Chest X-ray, AP view. Patient: 47 years old, sex F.
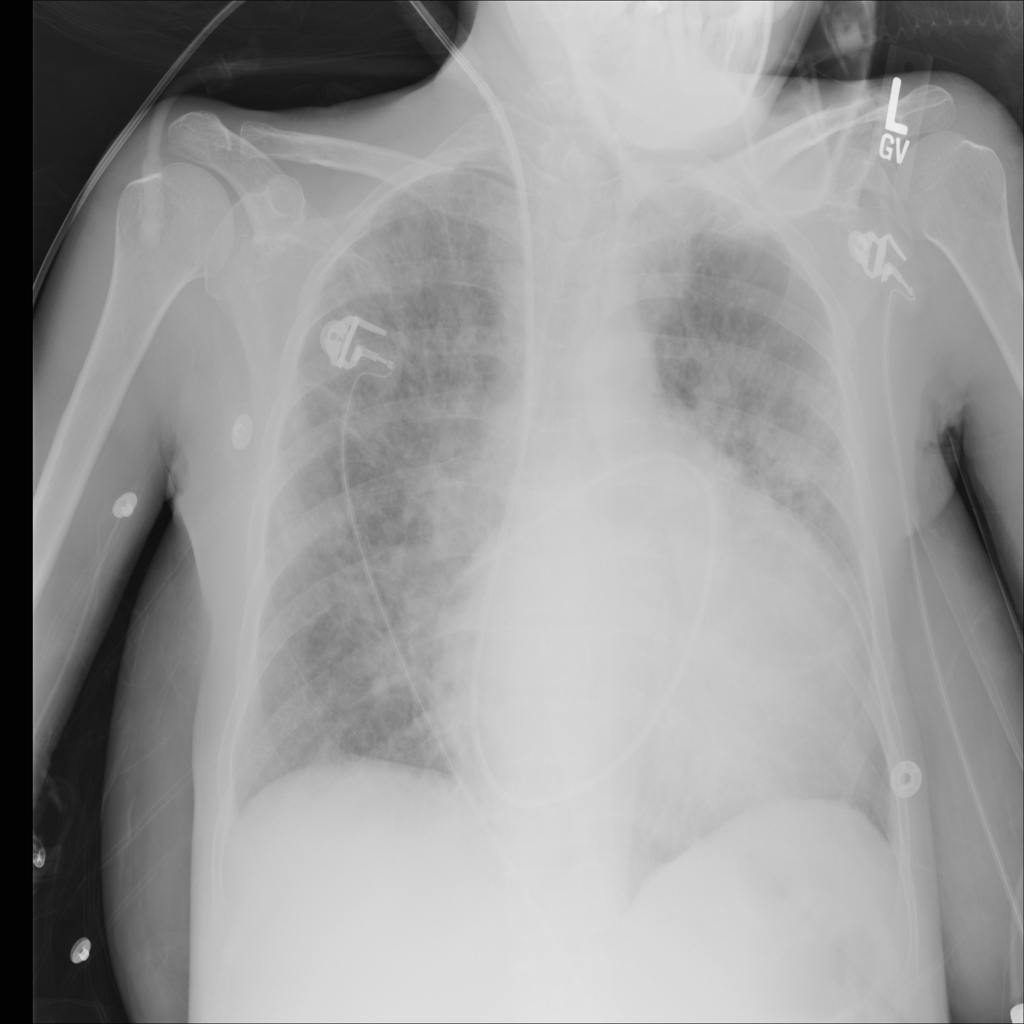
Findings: Infiltration